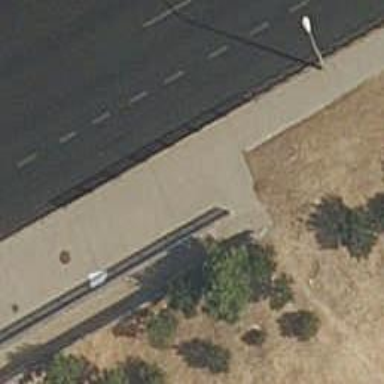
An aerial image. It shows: Bus stop with shelter. It is platform for public transport.